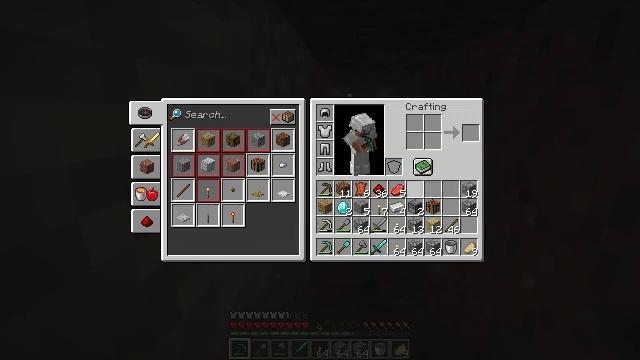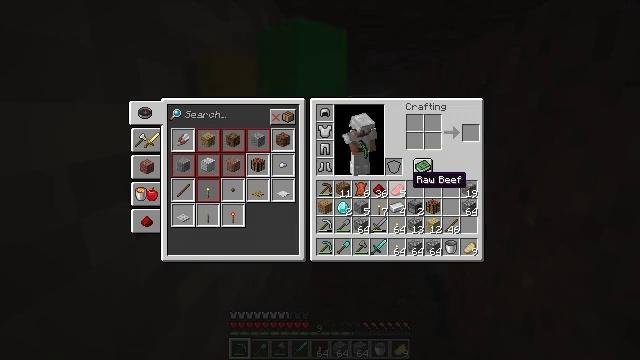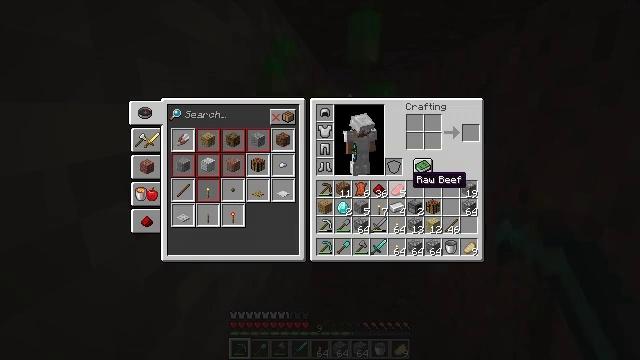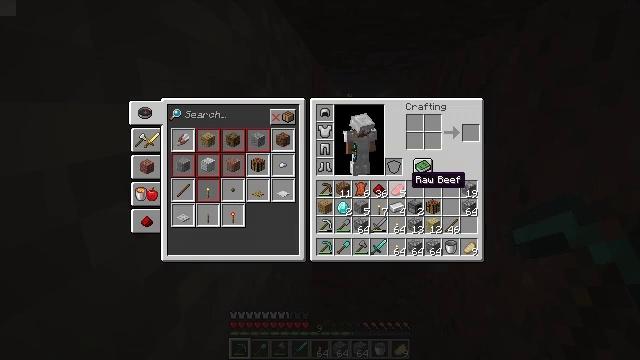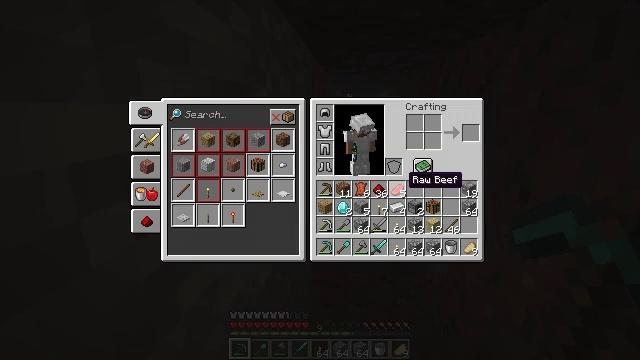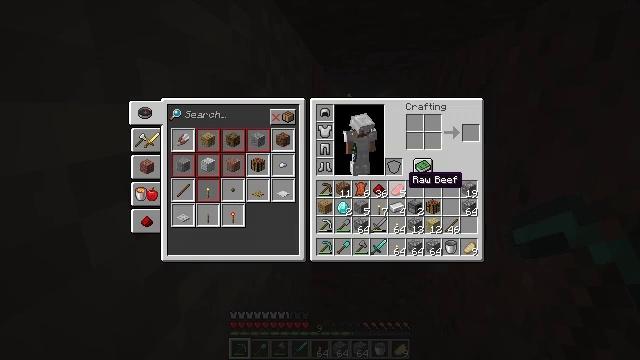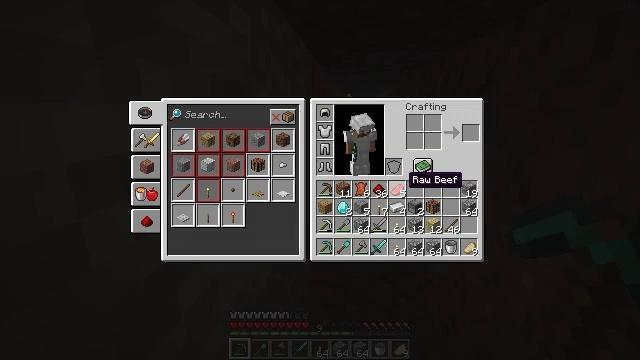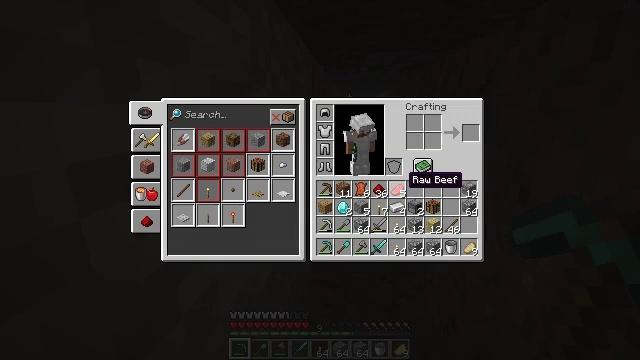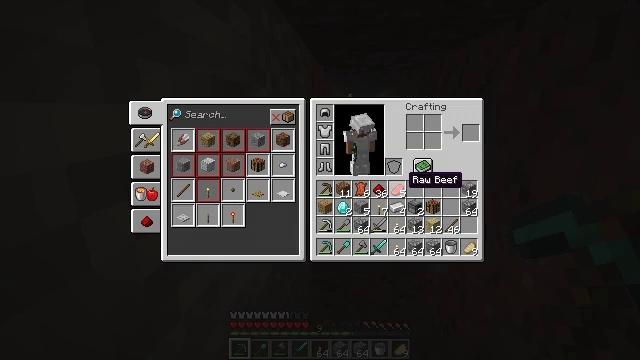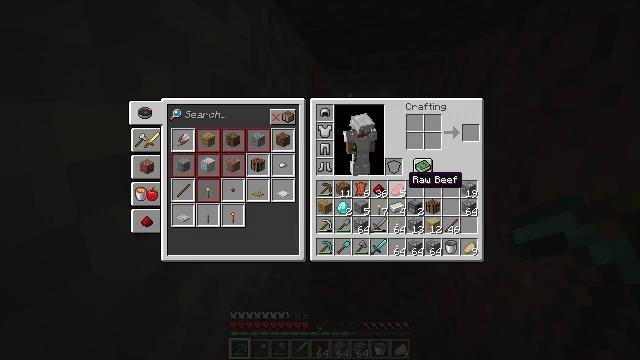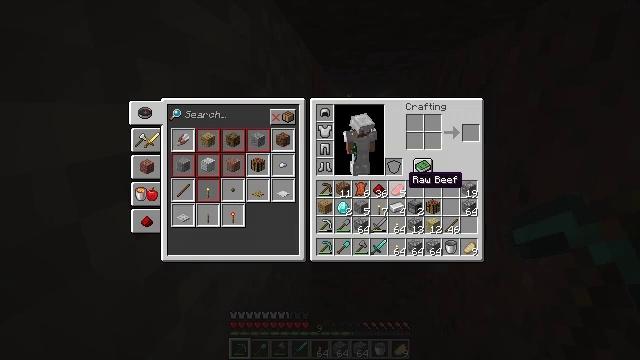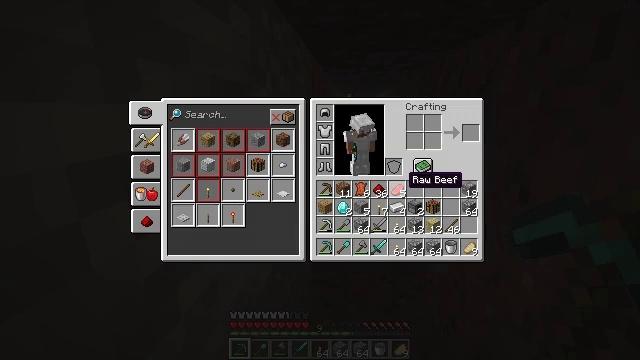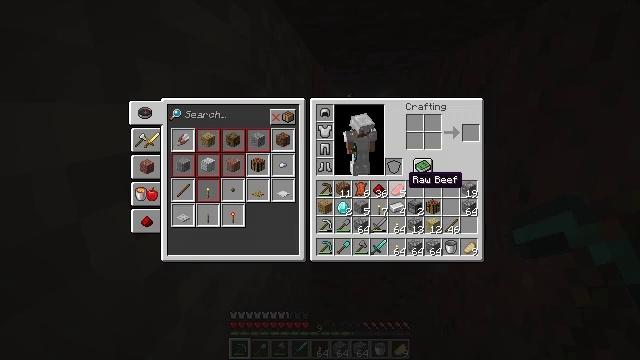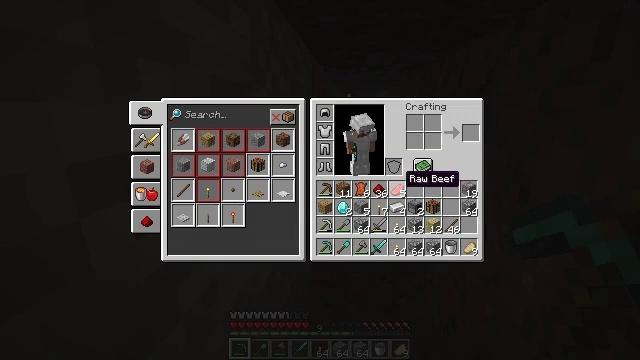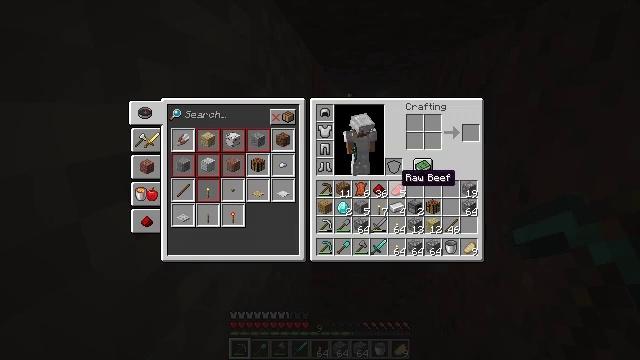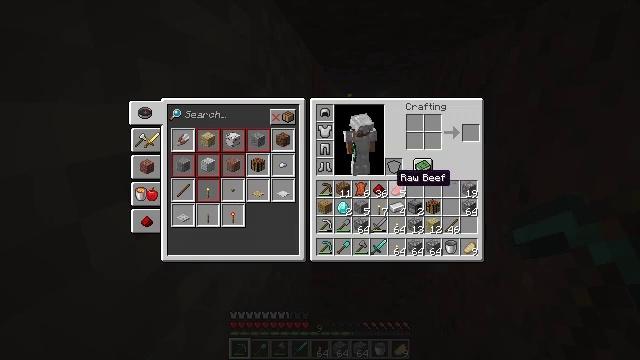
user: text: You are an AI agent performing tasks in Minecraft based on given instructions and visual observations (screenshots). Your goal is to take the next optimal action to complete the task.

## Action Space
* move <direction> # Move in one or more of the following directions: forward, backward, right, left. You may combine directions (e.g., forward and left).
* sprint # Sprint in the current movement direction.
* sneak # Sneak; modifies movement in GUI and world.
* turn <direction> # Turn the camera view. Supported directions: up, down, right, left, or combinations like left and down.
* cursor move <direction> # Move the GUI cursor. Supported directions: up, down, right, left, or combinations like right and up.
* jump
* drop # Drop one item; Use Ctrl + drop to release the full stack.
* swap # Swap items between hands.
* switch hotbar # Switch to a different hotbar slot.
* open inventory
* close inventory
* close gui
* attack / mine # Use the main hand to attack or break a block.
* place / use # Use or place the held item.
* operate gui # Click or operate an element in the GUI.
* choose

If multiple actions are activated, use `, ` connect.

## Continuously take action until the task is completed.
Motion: motion action
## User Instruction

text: Drop a redstone.
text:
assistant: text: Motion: cursor move left, open gui
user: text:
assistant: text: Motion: no_op
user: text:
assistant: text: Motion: no_op
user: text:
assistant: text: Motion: no_op
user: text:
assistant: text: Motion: no_op
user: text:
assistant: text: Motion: no_op
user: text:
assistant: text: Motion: no_op
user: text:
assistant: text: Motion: no_op
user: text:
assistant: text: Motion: no_op
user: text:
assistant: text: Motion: no_op
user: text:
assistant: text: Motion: no_op
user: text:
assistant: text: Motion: no_op
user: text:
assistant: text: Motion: no_op
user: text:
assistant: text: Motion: no_op
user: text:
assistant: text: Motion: no_op
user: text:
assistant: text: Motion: no_op
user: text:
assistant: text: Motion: no_op
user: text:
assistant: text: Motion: operate gui
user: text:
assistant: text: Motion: operate gui
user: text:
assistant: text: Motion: no_op
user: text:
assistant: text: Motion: cursor move right and up
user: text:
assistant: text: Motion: cursor move right and up
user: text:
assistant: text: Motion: cursor move right and up
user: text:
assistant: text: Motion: operate gui
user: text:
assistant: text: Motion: operate gui
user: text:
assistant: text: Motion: operate gui
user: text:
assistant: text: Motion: no_op
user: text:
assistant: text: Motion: no_op
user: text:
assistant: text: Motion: no_op
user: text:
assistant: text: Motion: no_op